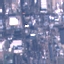
Land use / land cover class: Industrial